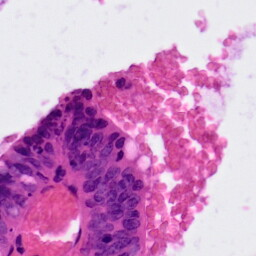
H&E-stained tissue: Colon